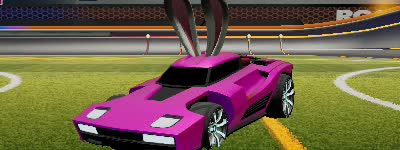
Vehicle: breakout